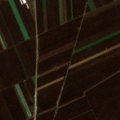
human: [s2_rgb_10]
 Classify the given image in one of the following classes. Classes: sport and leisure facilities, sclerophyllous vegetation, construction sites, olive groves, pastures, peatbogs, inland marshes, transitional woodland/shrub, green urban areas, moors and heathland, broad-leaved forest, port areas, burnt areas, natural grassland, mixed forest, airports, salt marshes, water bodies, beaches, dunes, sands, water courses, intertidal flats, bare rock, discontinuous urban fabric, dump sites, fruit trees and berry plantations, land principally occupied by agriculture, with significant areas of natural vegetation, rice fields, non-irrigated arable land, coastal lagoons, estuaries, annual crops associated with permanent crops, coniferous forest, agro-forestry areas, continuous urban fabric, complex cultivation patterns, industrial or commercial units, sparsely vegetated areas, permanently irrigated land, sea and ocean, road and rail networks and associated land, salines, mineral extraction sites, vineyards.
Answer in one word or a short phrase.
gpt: non-irrigated arable land